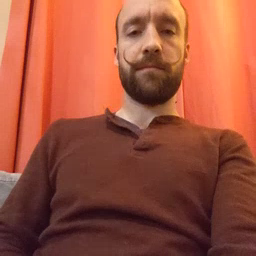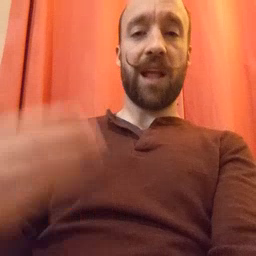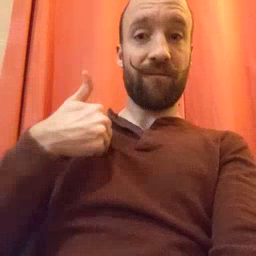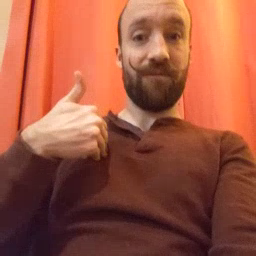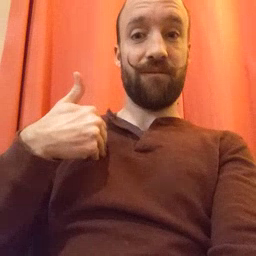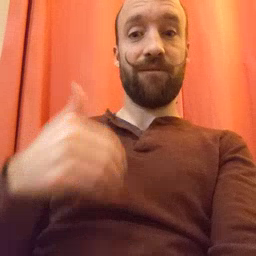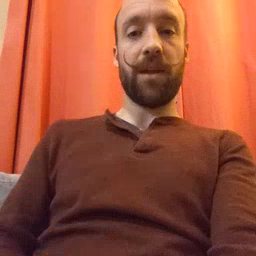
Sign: have